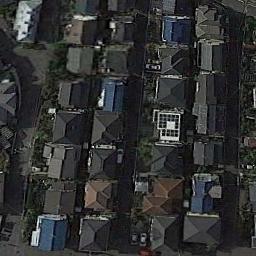
Label: residential